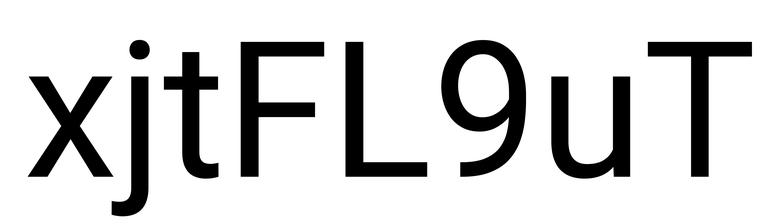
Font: Roboto_Regular